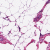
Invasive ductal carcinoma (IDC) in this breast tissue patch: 0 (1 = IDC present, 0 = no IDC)